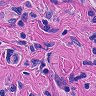
Metastatic tissue present: yes